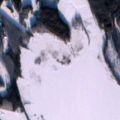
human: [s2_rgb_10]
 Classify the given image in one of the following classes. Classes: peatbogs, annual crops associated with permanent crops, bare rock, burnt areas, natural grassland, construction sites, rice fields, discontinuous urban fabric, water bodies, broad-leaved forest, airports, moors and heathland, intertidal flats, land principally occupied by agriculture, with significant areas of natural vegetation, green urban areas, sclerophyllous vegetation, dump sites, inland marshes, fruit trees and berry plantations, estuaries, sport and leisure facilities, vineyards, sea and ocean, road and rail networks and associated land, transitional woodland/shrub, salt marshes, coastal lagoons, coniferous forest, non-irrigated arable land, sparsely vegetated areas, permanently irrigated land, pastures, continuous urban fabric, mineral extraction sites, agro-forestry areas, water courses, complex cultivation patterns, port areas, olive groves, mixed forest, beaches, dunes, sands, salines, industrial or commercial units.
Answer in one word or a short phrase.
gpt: non-irrigated arable land, mixed forest, inland marshes, water bodies